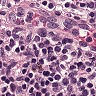
Metastatic tissue present: no